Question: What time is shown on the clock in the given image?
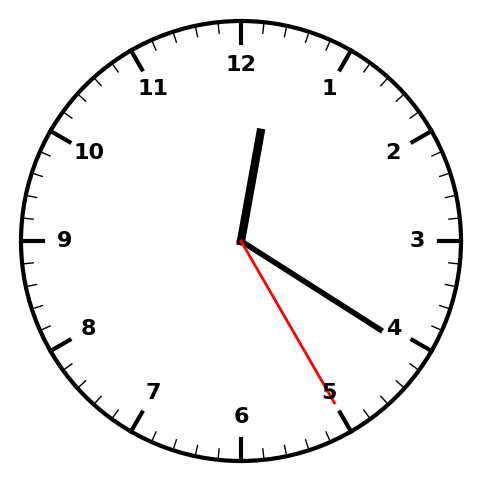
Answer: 12:20:25